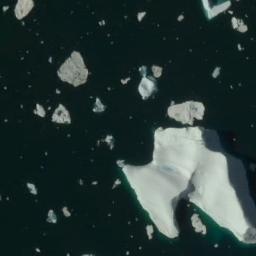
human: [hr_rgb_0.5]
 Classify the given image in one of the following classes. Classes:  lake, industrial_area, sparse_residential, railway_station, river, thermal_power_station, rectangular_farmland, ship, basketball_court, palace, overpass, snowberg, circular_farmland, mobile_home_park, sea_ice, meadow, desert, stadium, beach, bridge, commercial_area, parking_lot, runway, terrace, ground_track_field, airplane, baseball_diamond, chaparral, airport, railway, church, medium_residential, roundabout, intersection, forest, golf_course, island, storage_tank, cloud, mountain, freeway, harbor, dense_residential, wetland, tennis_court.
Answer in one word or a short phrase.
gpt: sea_ice